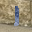
Label: 1